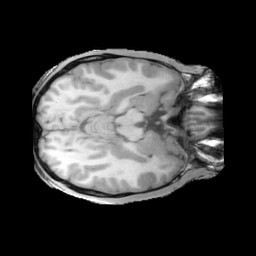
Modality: T1w
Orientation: axial
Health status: ill
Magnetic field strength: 3 T